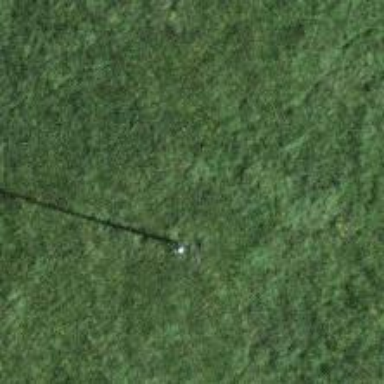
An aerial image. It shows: Power pole.